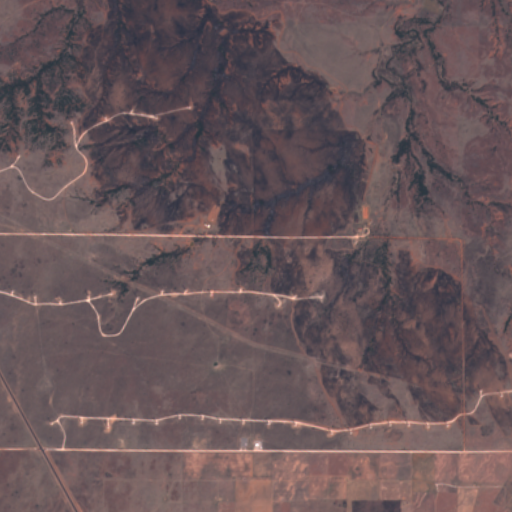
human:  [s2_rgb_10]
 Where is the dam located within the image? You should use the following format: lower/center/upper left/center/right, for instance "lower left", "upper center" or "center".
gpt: The dam is located in the upper right of the image.
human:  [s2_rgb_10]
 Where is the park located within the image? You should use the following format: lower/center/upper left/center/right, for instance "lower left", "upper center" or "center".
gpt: The park is located in the lower of the image.
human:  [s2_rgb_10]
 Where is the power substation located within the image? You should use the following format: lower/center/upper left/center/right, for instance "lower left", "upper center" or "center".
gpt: The power substation is located in the lower center of the image.
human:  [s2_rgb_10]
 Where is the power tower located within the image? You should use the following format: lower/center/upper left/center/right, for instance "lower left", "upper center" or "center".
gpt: The power tower is located in the lower of the image.
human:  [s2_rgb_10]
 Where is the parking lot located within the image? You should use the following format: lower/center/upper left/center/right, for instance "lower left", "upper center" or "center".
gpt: There is no parking lot in the image.